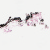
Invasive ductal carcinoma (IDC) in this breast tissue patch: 0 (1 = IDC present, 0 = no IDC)